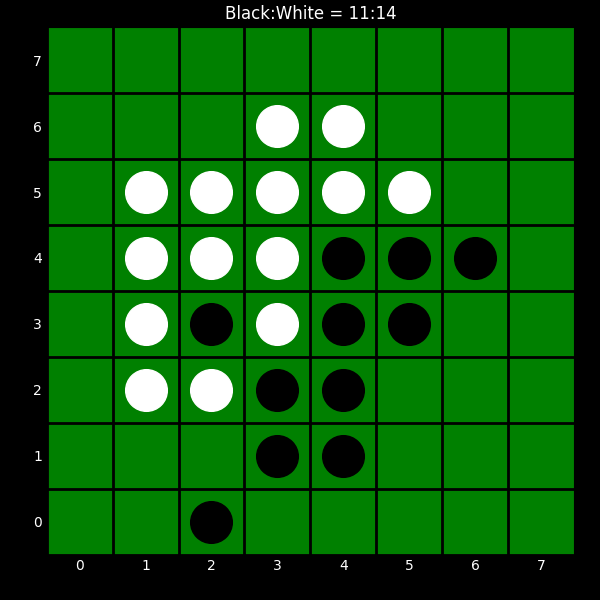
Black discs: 11
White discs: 14